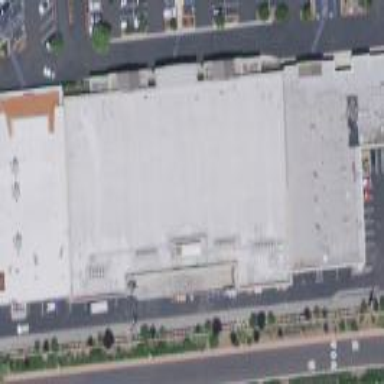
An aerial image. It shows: Supermarket building.